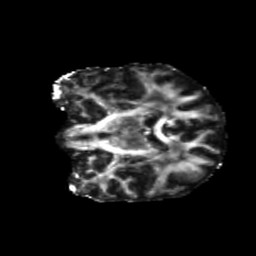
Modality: FA
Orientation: coronal
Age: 62
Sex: female
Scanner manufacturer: siemens
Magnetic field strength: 3 T
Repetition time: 5.25 s
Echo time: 0.08 s